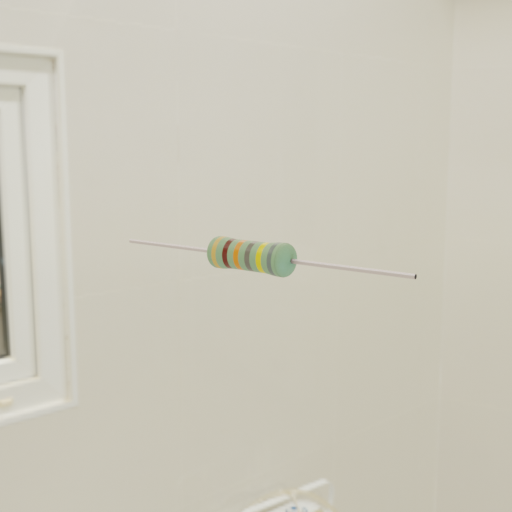
Resistor colour bands (in order): gold, brown, orange, gray, yellow, gray